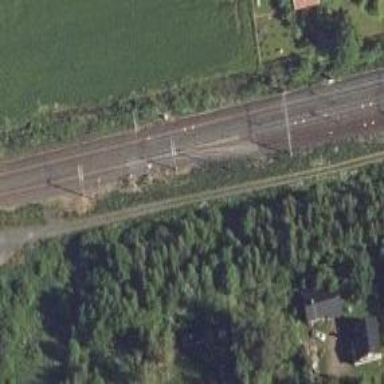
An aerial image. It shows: Rail siding with electrified contact lines for trains.